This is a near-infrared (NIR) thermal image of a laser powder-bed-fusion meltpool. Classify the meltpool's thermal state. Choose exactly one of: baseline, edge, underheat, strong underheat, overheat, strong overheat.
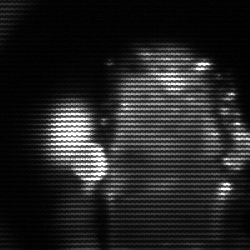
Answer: strong underheat